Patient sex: F
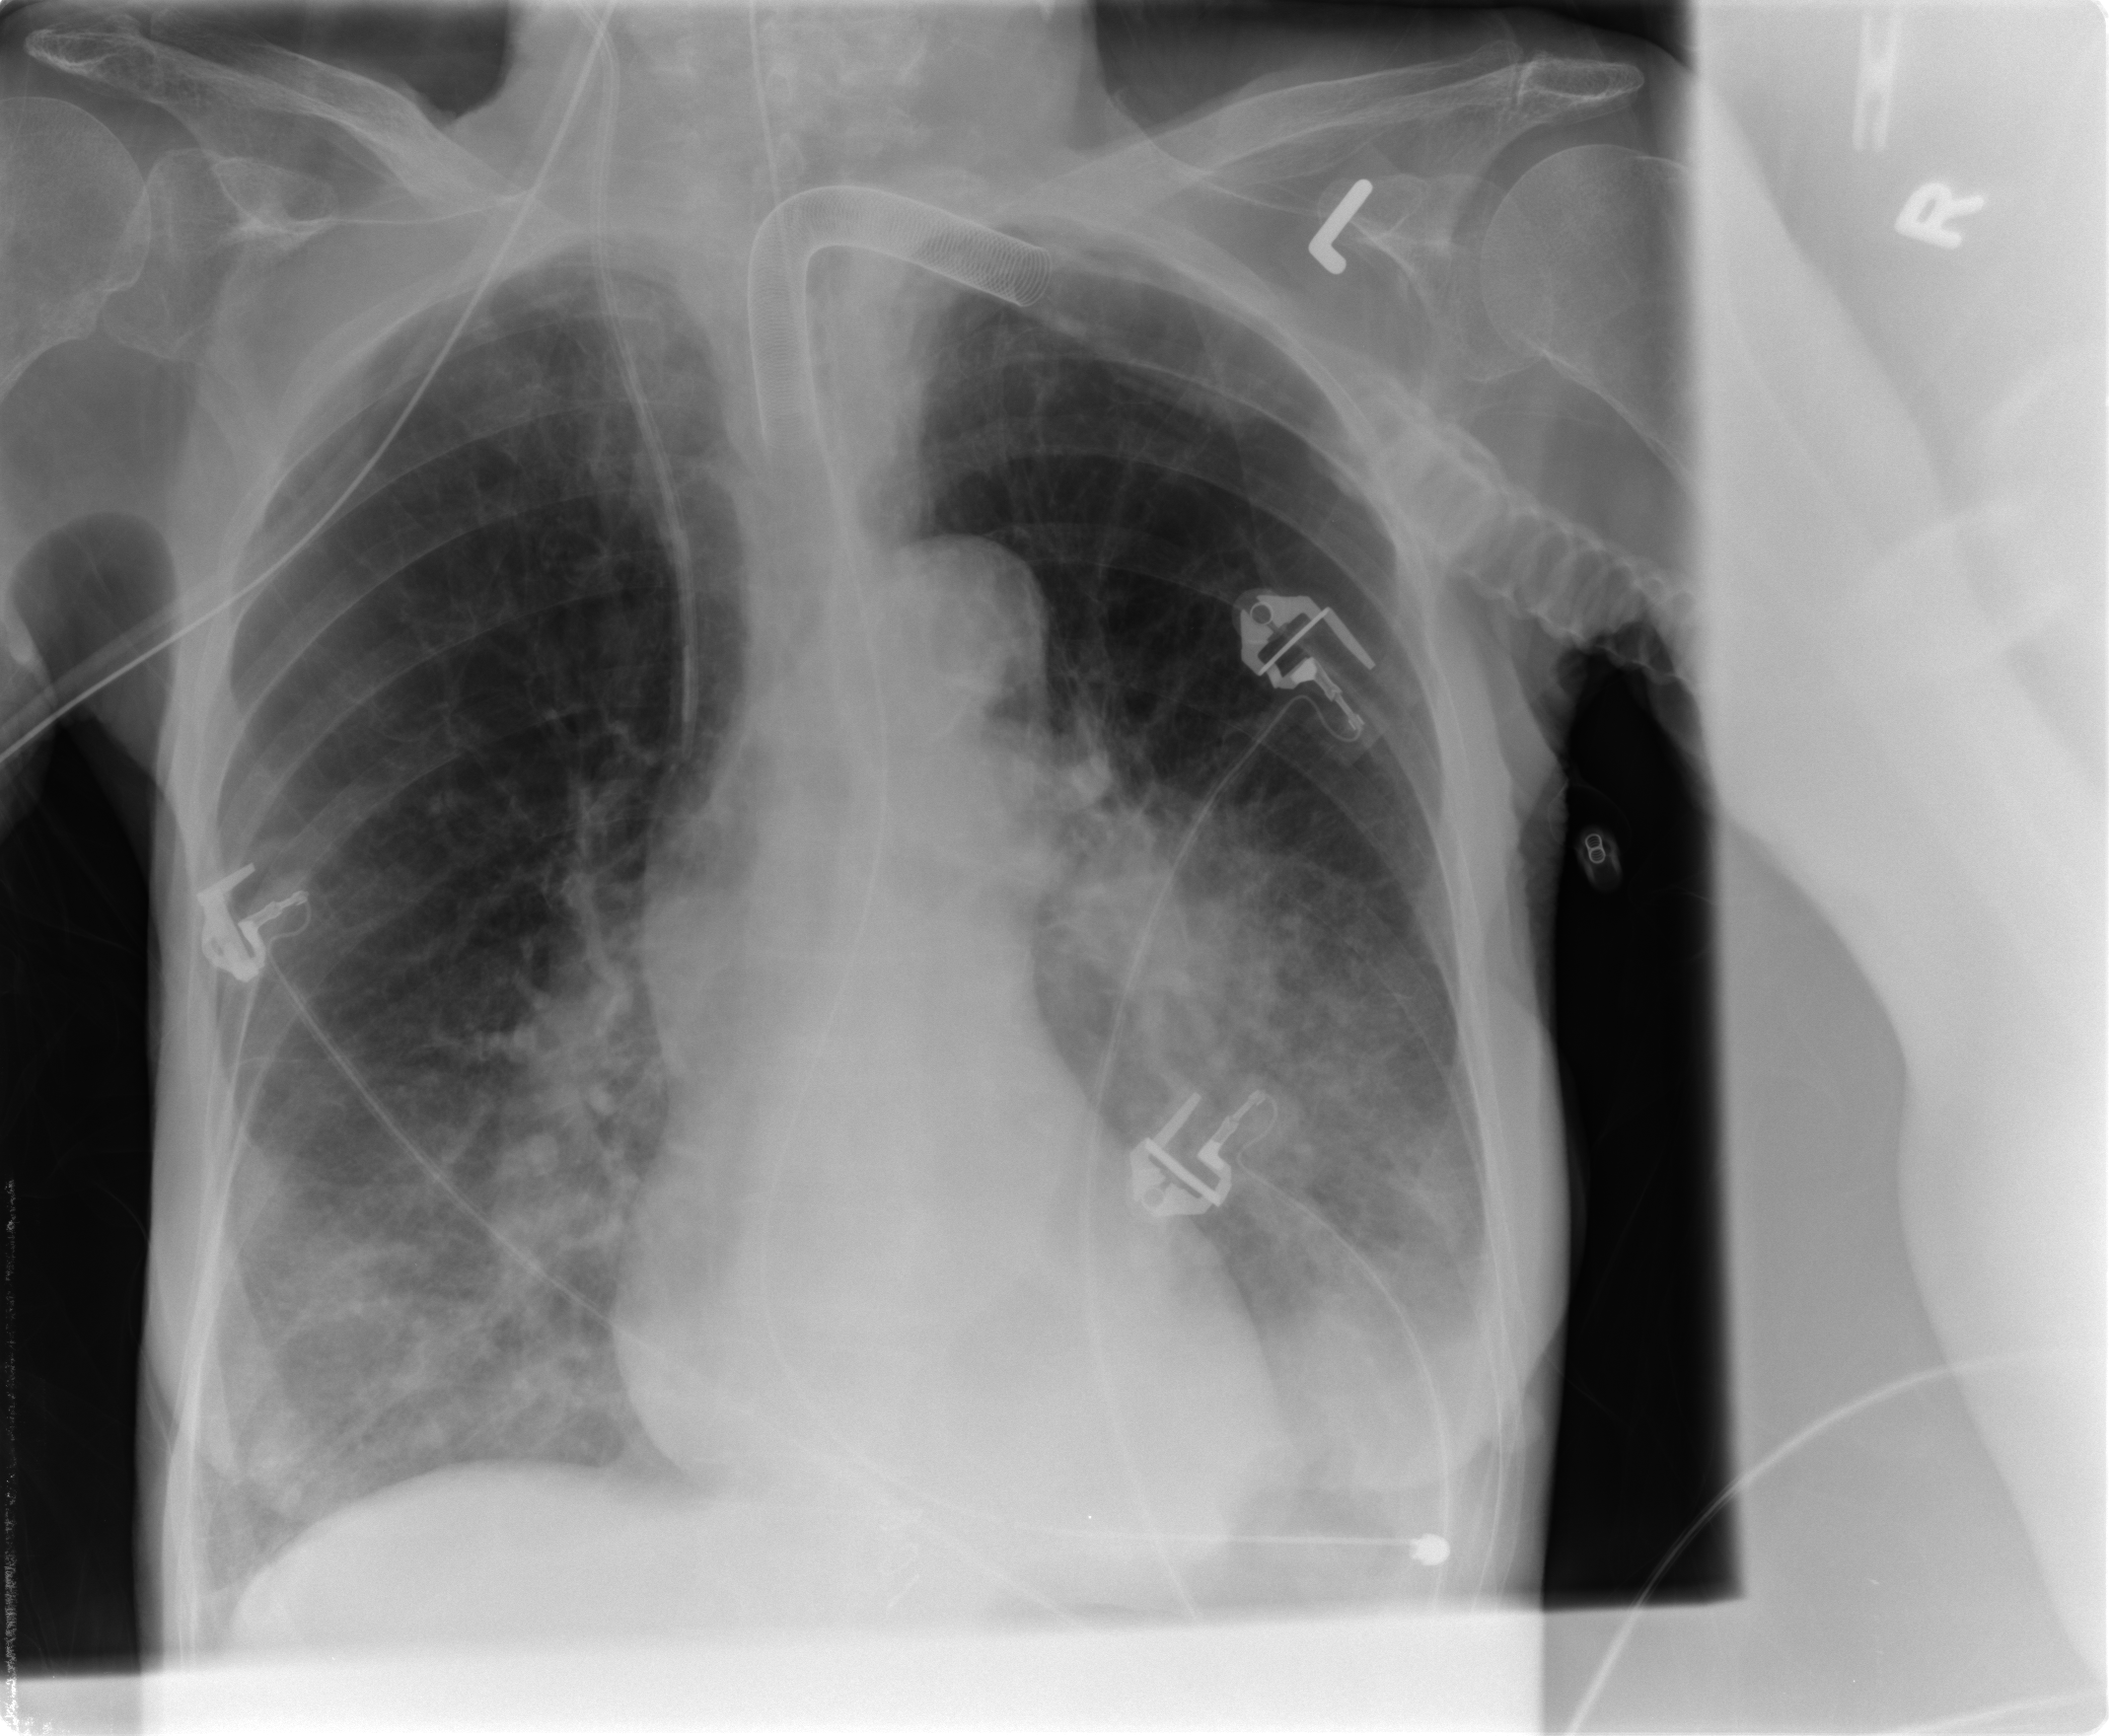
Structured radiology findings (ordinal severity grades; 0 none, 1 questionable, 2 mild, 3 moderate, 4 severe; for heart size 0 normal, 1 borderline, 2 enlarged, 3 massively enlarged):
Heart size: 0
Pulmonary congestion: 3
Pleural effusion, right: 0
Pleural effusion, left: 2
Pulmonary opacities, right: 3
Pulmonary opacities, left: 3
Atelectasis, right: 2
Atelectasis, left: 2